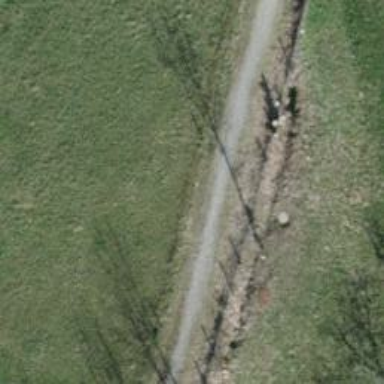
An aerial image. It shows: Gravel path with excellent visibility for trails.